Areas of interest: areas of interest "Jincheng City Workers' Cultural Palace"
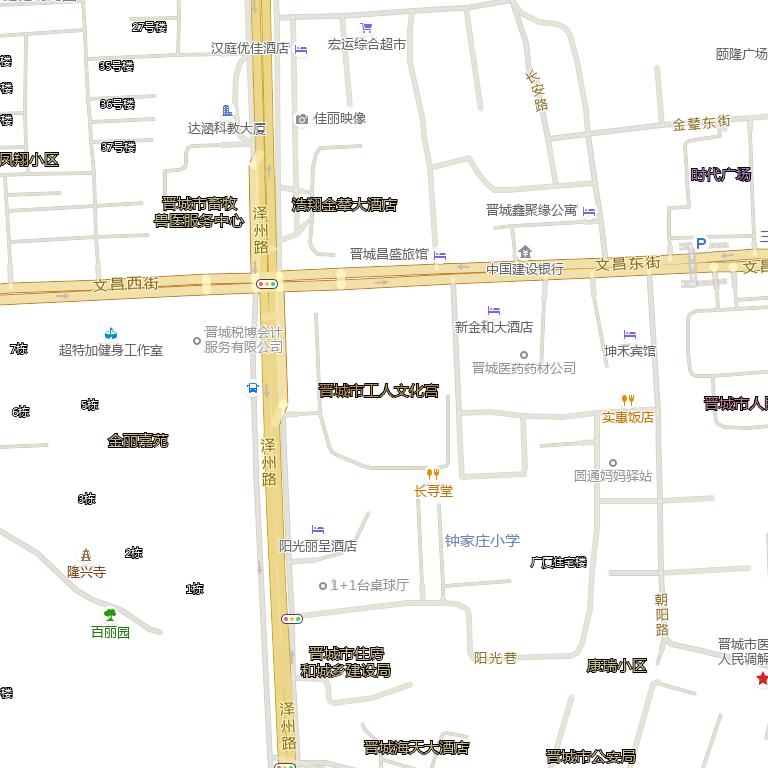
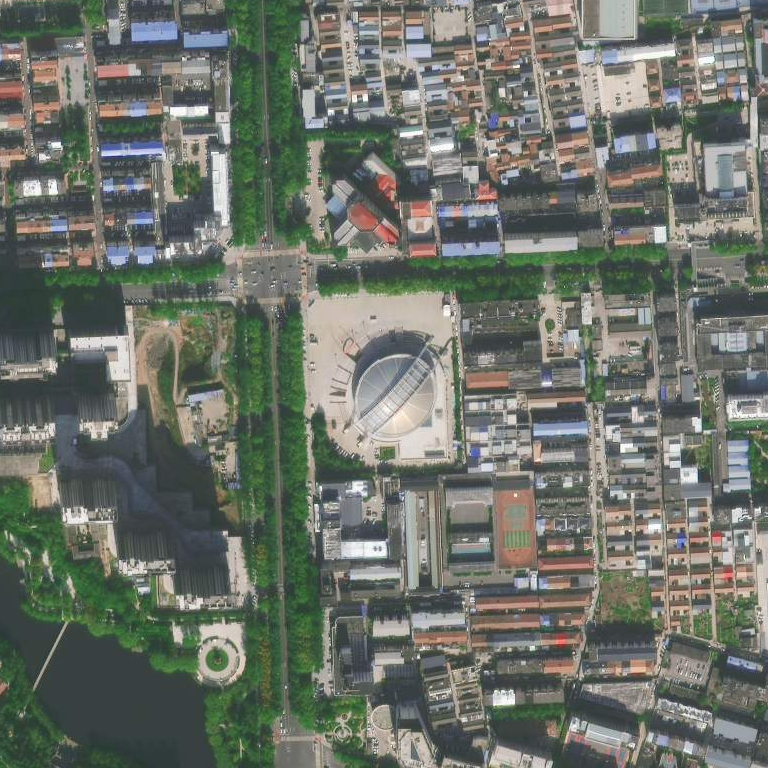